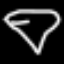
Label: diamond